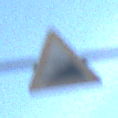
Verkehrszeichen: Steigung10
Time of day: Night
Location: Outdoor (Nature)
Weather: PartlyCloudy
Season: NotSpecified
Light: Natural